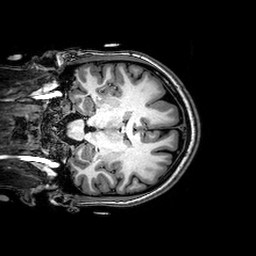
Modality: T1w
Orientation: coronal
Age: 23
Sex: female
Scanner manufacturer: philips
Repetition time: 0.008232 s
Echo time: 0.00379 s